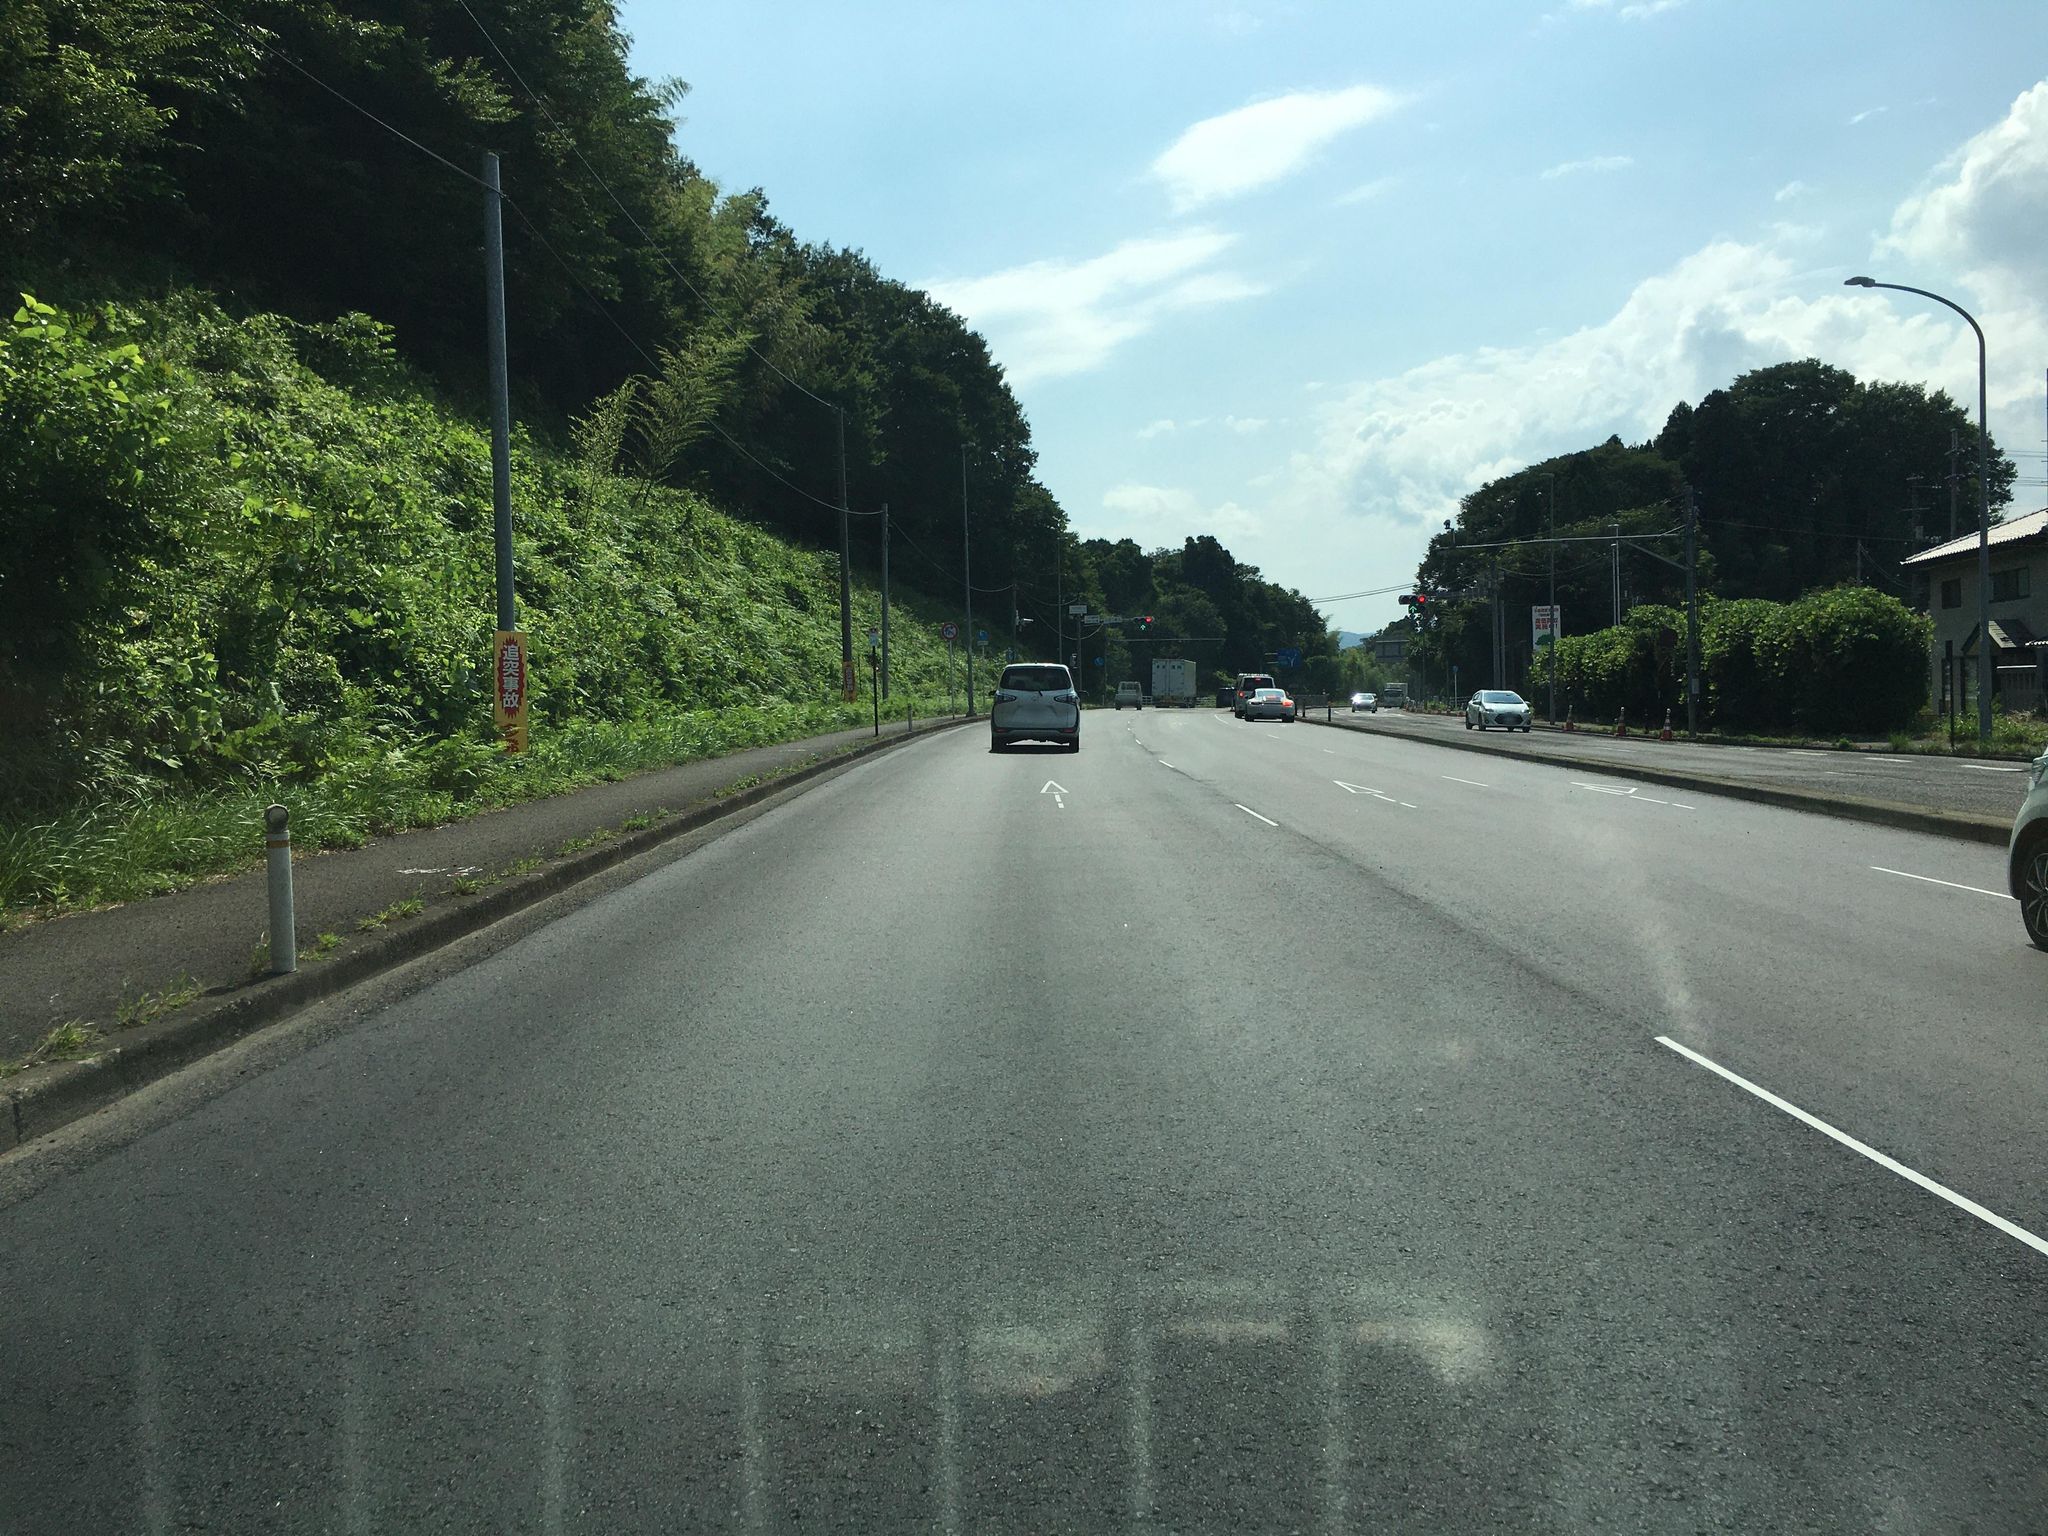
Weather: clear
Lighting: day
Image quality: good
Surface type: driving surface
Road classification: tertiary, unclassified
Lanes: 2.0
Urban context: suburban or peri-urban
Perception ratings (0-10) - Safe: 3.66, Lively: 1.08, Beautiful: 8.67, Boring: 6.12, Depressing: 5.12, Wealthy: 1.71